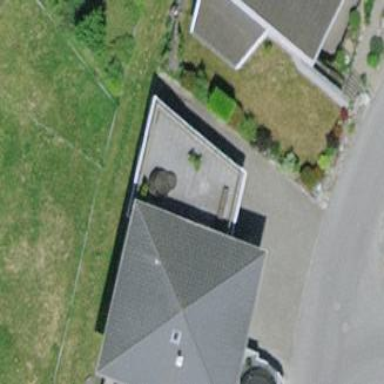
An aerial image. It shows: Garage.